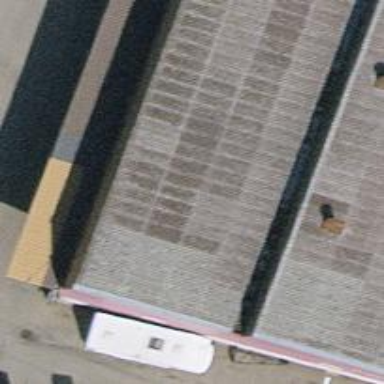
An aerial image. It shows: Car repair shop.